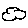
Label: cloud